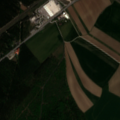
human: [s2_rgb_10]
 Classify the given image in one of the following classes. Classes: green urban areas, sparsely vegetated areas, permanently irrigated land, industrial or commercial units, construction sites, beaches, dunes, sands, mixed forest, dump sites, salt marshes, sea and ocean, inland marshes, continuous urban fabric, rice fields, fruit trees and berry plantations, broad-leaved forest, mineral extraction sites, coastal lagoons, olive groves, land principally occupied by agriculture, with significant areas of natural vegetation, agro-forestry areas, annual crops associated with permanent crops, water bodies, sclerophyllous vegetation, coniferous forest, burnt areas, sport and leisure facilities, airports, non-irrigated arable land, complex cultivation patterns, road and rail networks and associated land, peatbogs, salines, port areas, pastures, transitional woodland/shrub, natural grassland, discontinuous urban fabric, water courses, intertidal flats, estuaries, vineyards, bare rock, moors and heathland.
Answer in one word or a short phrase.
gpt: industrial or commercial units, road and rail networks and associated land, non-irrigated arable land, coniferous forest, mixed forest